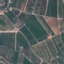
Land use / land cover class: PermanentCrop